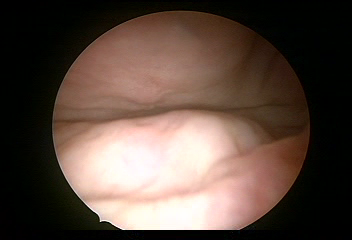
Modality: WLC
Class: Normal mucosa
Bladder cancer association: No